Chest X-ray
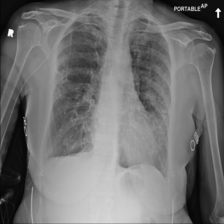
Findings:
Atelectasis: negative
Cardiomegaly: negative
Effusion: negative
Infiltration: negative
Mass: negative
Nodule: negative
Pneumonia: negative
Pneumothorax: negative
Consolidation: negative
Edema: negative
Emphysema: negative
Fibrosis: negative
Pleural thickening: negative
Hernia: negative